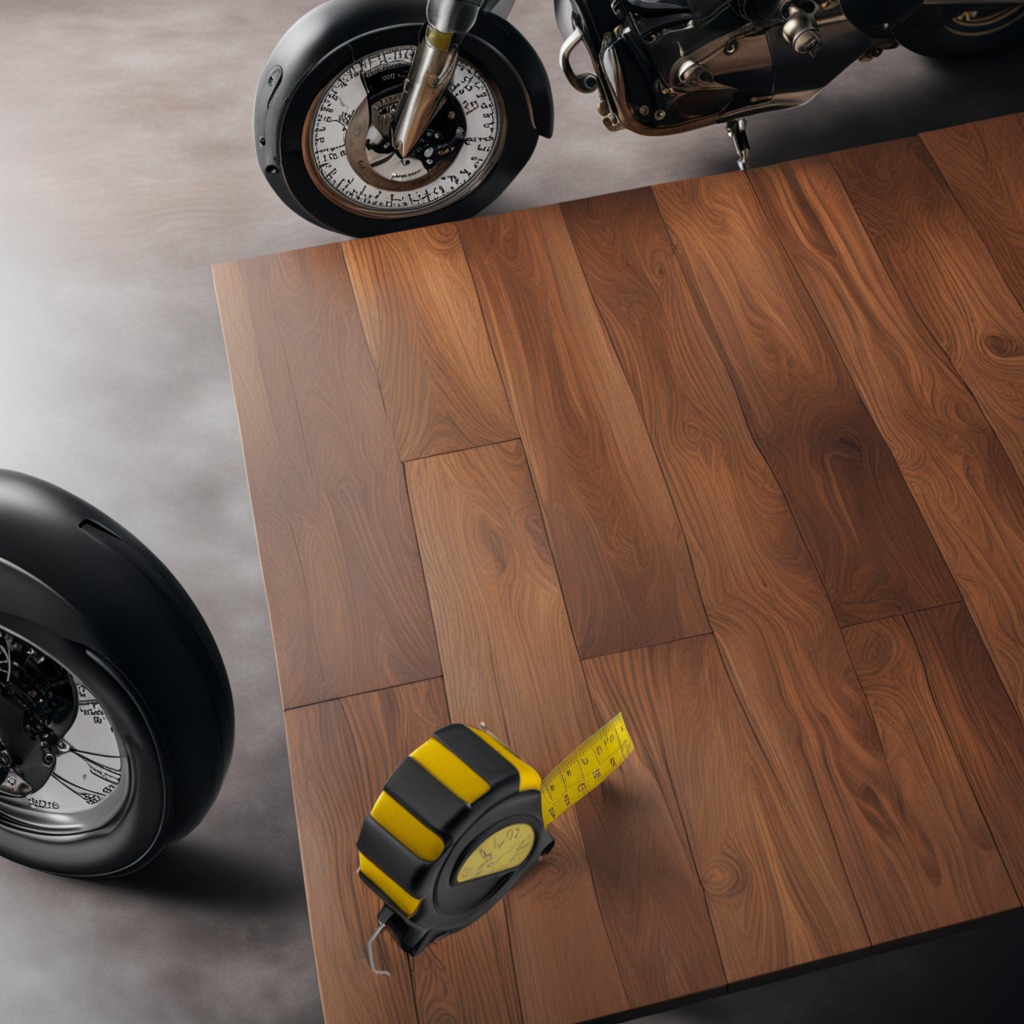
A measuring tape is lying on the oil-spilled wooden table in a vintage motorcycle garage.